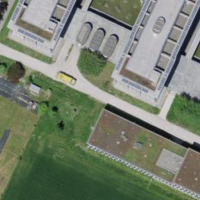
EUNIS habitat code: 25
Species observed at this site:
Lythrum salicaria
Poa pratensis
Sanicula europaea
Primula vulgaris